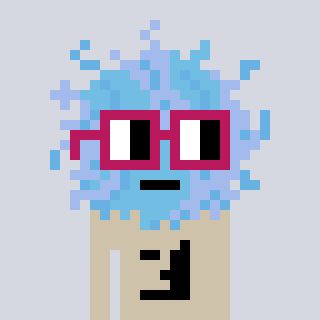
a pixel art character with square dark red glasses, a lint-shaped head and a bege-colored body on a cool background